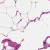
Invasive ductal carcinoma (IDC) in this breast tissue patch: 0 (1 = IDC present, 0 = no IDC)